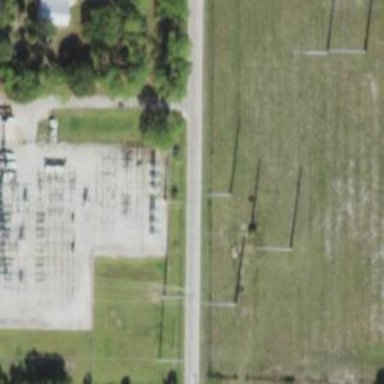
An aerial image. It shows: Switch for power supply.